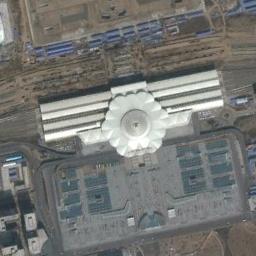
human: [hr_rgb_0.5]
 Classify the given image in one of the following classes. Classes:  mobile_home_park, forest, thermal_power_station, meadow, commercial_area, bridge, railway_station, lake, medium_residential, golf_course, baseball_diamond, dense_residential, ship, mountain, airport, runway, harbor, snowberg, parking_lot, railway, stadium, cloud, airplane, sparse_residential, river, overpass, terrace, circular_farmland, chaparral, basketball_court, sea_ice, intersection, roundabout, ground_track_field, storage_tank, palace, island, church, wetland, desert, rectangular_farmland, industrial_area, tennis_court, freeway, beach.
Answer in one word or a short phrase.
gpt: railway_station